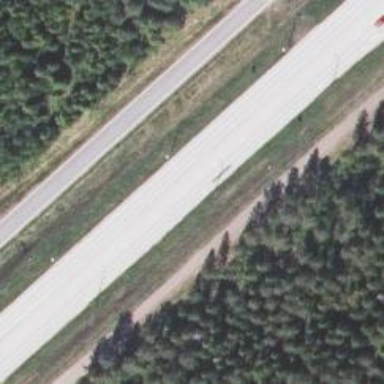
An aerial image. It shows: Asphalt road designated as trunk highway.